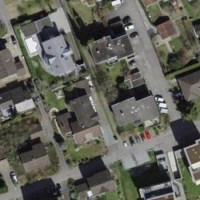
EUNIS habitat code: 54
Species observed at this site:
Sylvia atricapilla